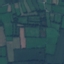
Land use / land cover: Pasture